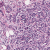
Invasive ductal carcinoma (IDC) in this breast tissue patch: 1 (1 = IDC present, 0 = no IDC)